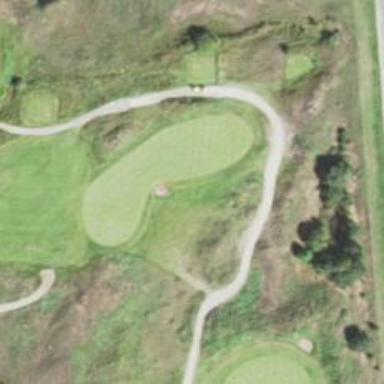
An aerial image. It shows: Green golf area with grass land use.